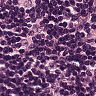
Metastatic tissue present: no